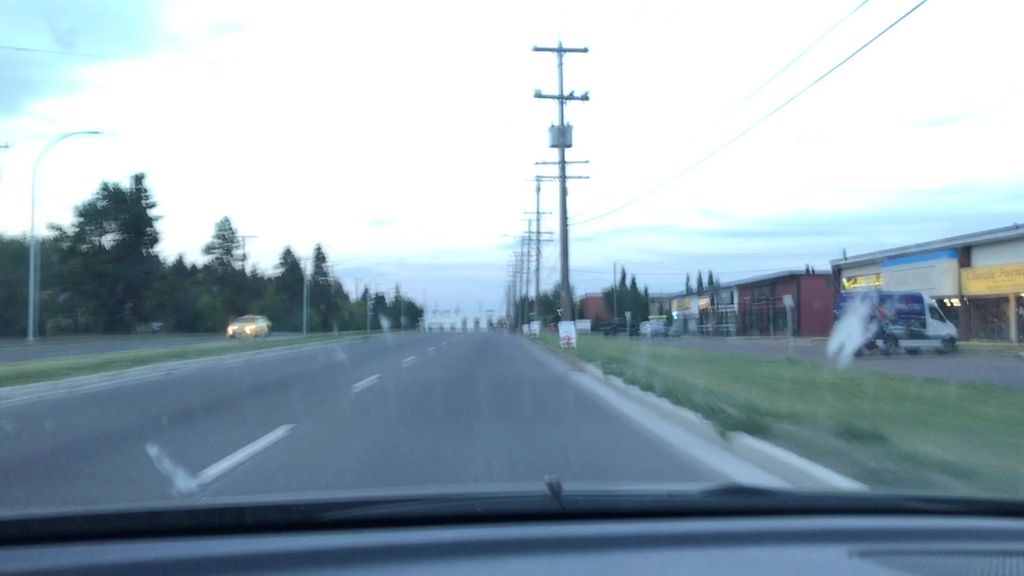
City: edmonton